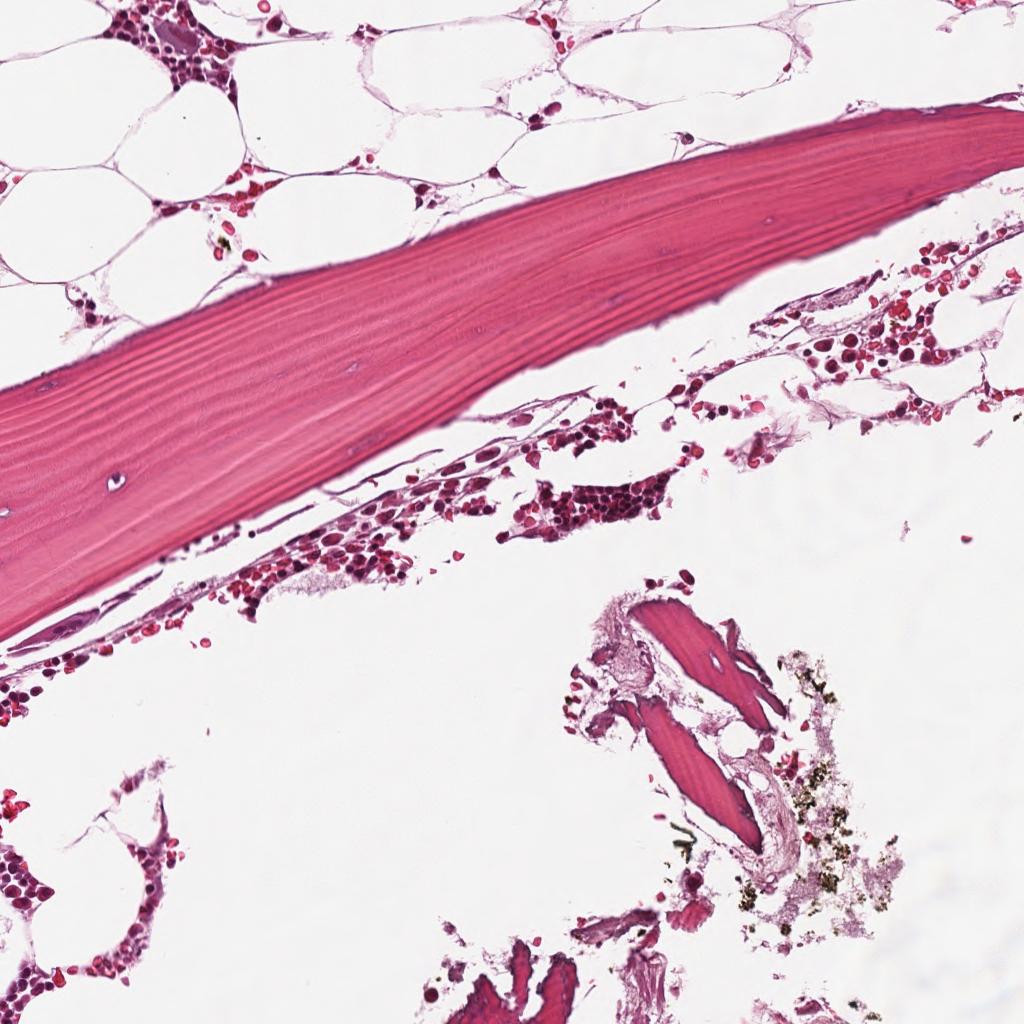
Label: Non-Tumor